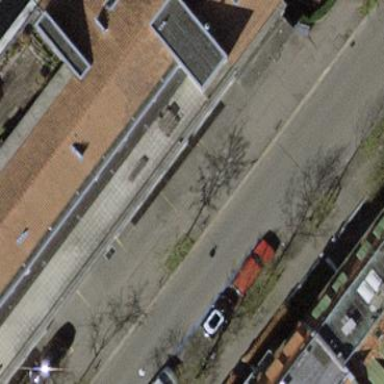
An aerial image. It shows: Commercial building.